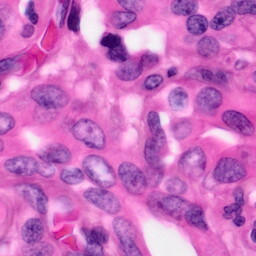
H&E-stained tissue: Pancreatic